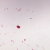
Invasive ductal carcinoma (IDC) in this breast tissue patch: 0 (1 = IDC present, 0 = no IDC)